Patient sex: M
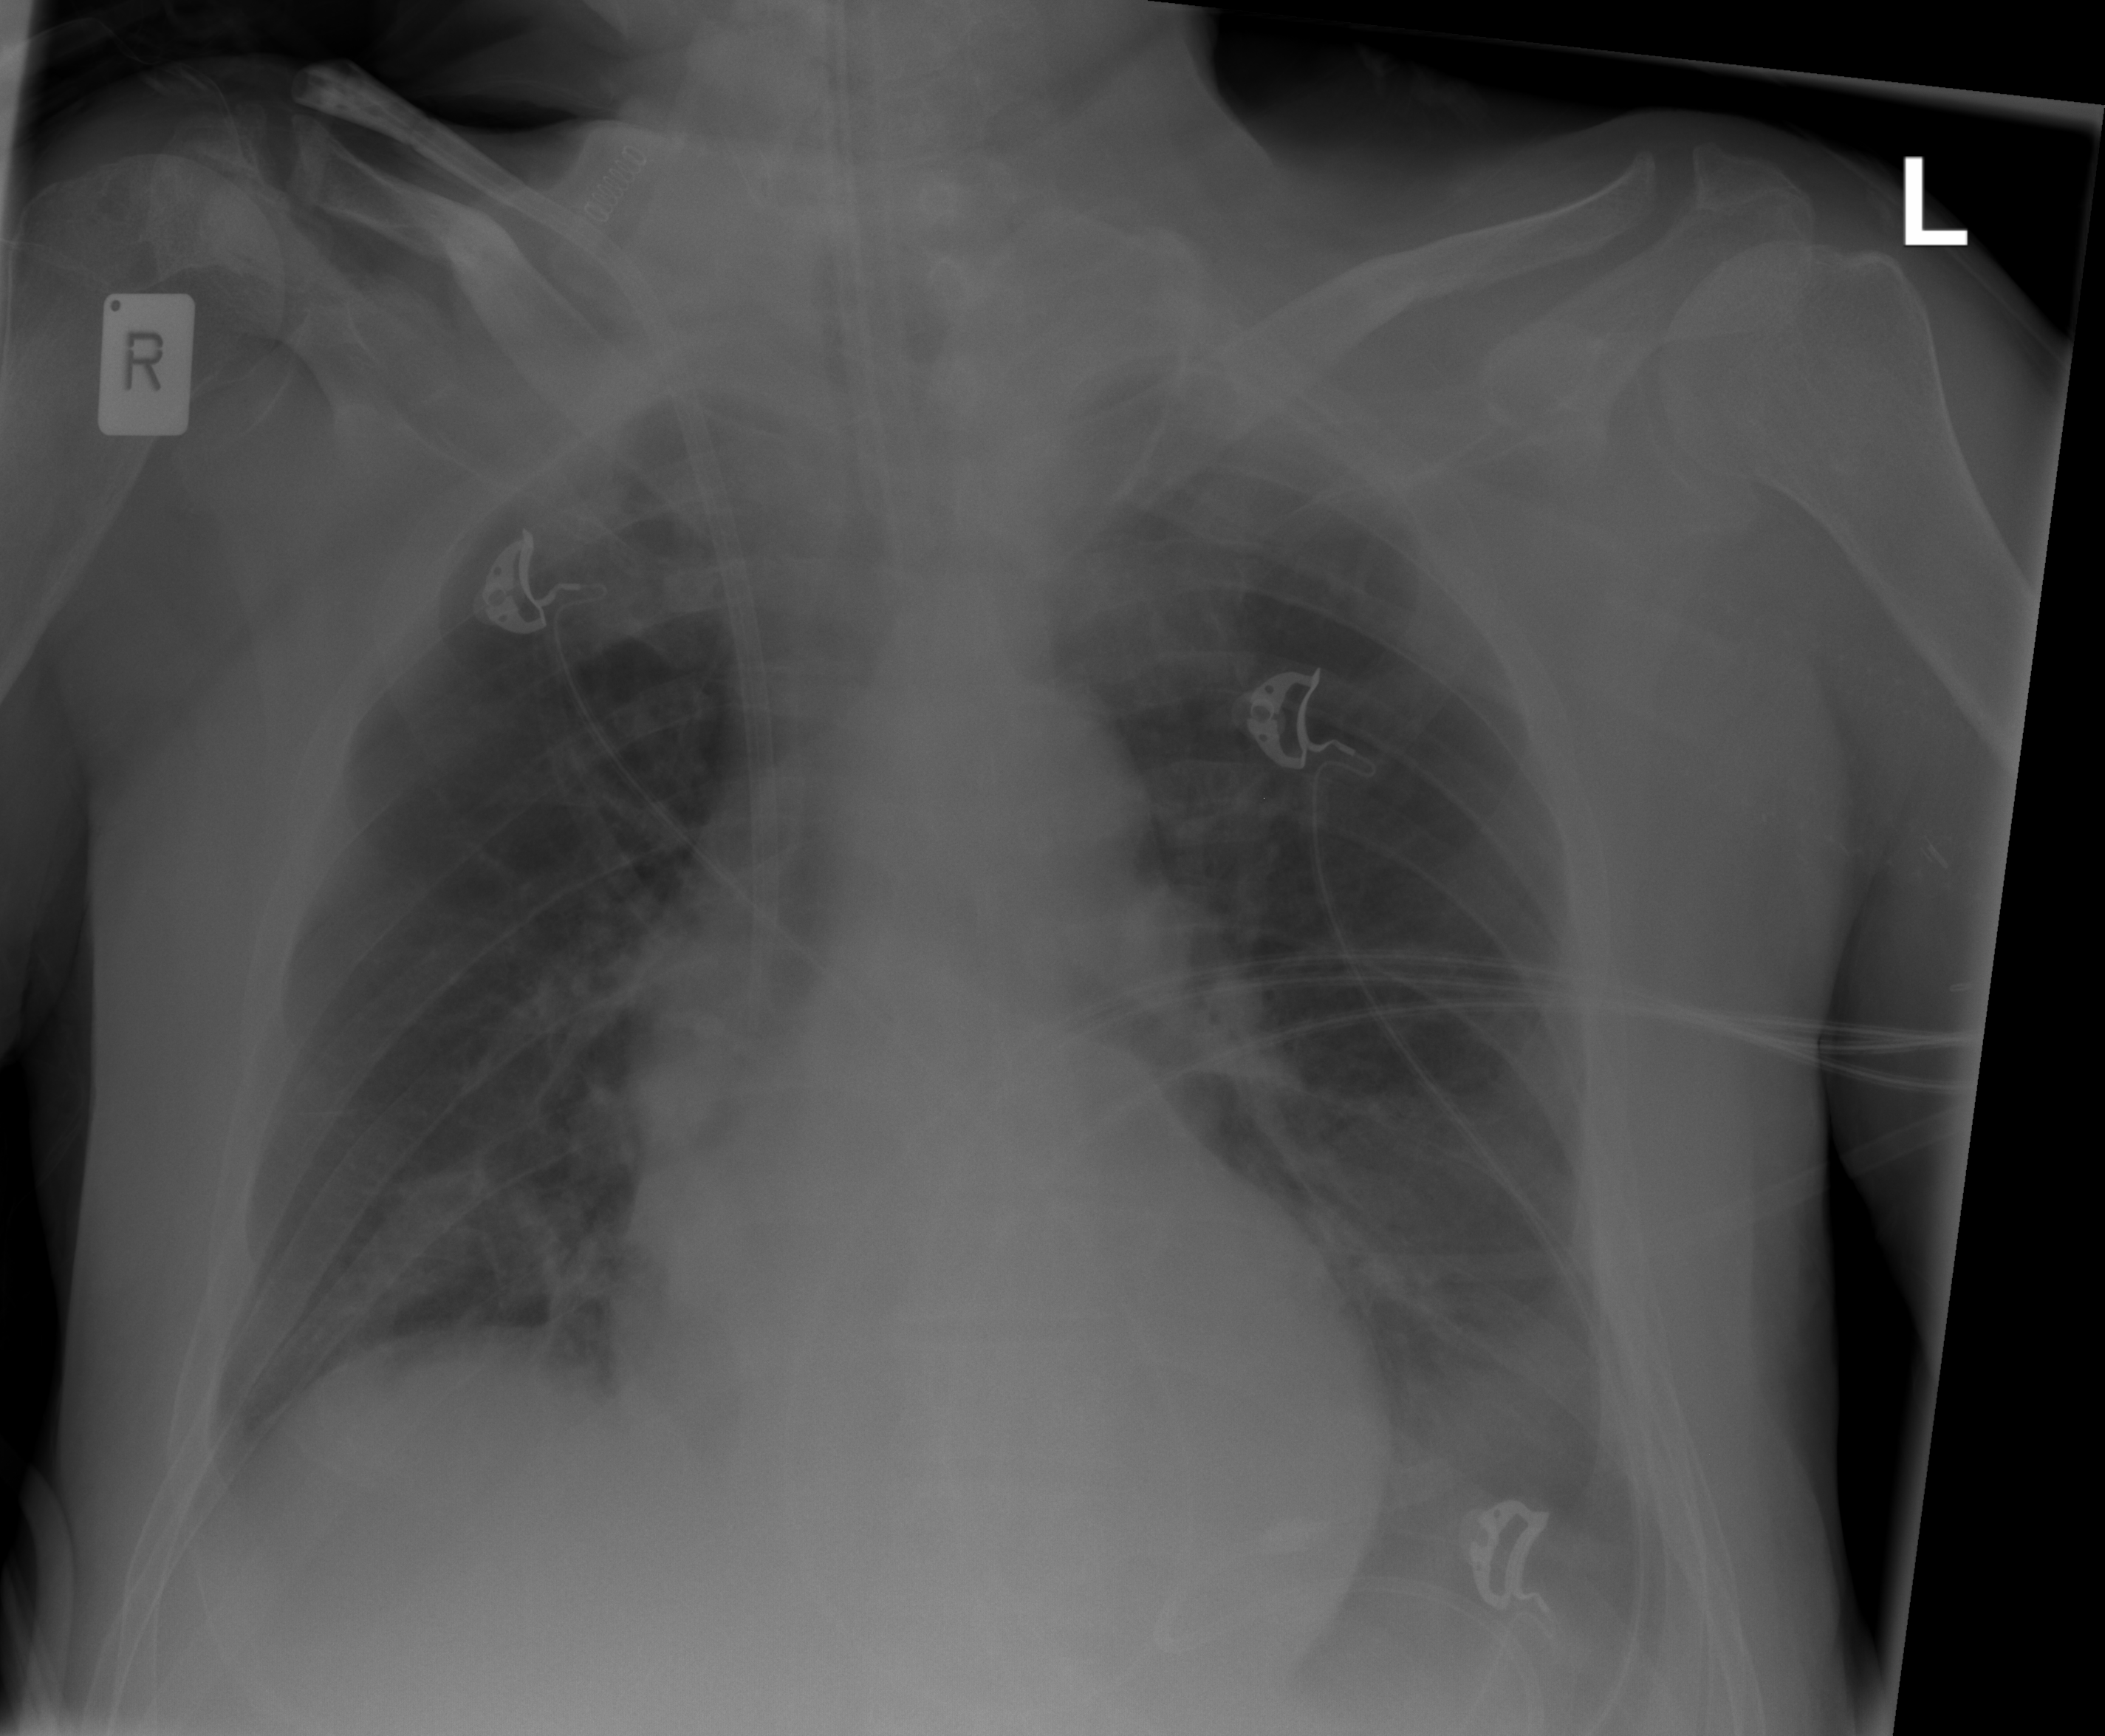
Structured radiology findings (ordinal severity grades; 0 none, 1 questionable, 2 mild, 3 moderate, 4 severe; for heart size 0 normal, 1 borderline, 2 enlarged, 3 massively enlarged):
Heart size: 0
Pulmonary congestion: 0
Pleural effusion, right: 2
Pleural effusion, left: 2
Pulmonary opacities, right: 0
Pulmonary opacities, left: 0
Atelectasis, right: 2
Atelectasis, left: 1